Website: macys
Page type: review-order
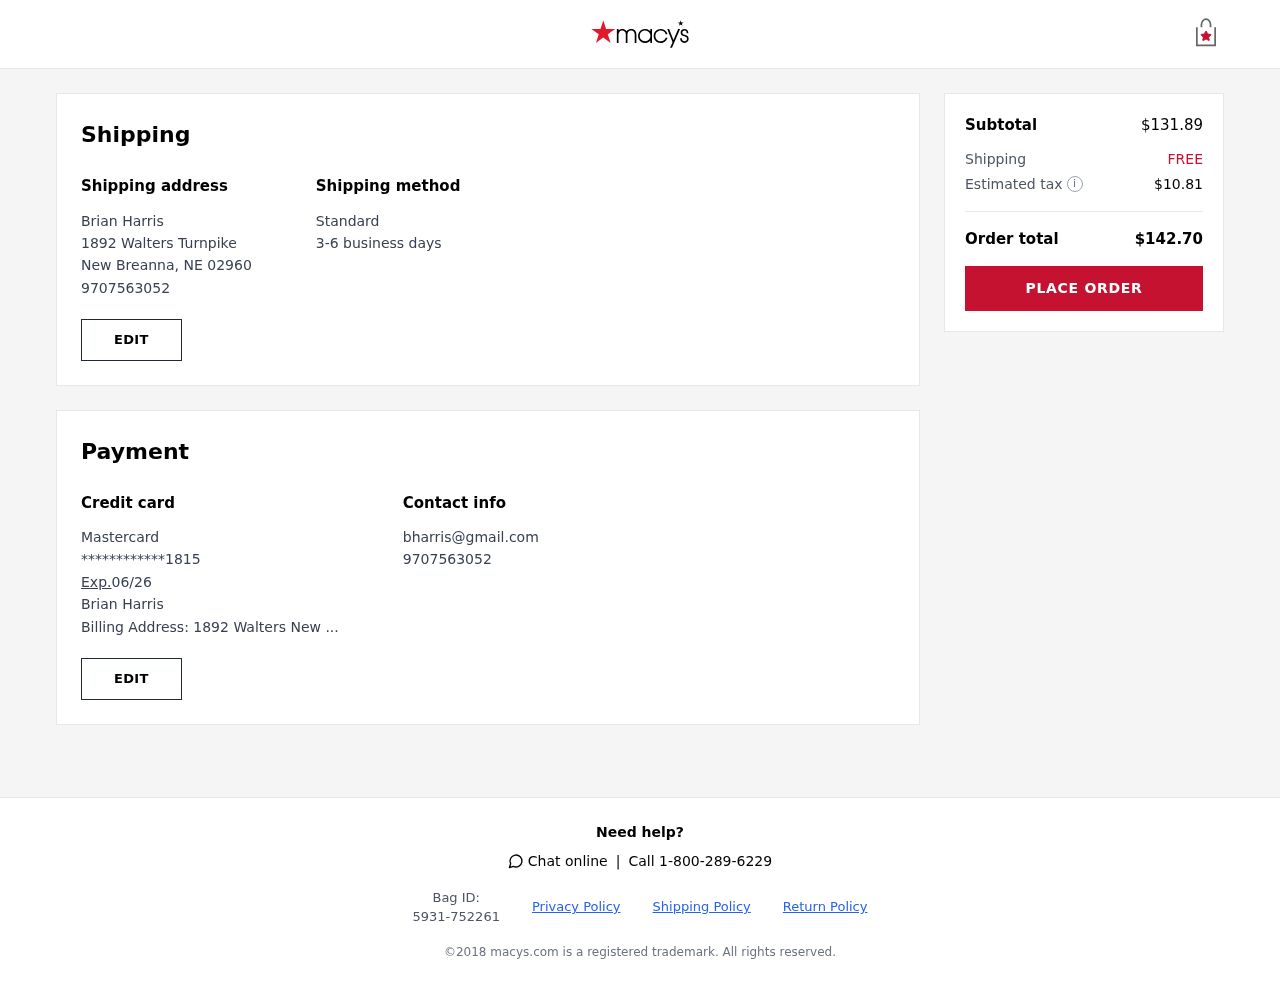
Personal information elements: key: PII_CARD_EXPIRY
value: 06/26
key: PII_CARD_LAST4
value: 1815
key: PII_CARD_TYPE
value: Mastercard
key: PII_CITY
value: New Breanna
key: PII_EMAIL
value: bharris@gmail.com
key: PII_FULLNAME
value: Brian Harris
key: PII_PHONE
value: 9707563052
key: PII_POSTCODE
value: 02960
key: PII_STATE_ABBR
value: NE
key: PII_STREET
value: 1892 Walters Turnpike
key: PII_FIRSTNAME
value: Brian
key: PII_LASTNAME
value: Harris
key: PII_FULLNAME2
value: Brian Harris
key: PII_FULLNAME3
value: Brian Harris
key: PII_FIRSTNAME2
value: Brian
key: PII_FIRSTNAME3
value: Brian
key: PII_LASTNAME2
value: Harris
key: PII_LASTNAME3
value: Harris
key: PII_FIRSTNAME_DERIVED
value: Brian
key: PII_LASTNAME_DERIVED
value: Harris
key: PII_FULLNAME_DERIVED
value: Brian Harris
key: PII_NAME_FULL_DERIVED
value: Brian Harris
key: PII_BILLING_ADDRESS
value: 1892 Walters New
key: PII_PHONE_LINE
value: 3052
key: PII_PHONE_SUFFIX
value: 3052
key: PII_PHONE2
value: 9707563052
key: PII_PHONE3
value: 9707563052
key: PII_PHONE_NUMERIC
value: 9707563052
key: PII_PHONE_LINE_NUMERIC
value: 3052
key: PII_PHONE_SUFFIX_NUMERIC
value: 3052
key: PII_PHONE2_NUMERIC
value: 9707563052
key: PII_PHONE3_NUMERIC
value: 9707563052
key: PII_PHONE_DIGITS
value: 9707563052
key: PII_PHONE_LAST4
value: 3052
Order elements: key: ORDER_SUBTOTAL
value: $131.89
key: ORDER_SHIPPING_COST
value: FREE
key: ORDER_TAX
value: $10.81
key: ORDER_TOTAL
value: $142.70